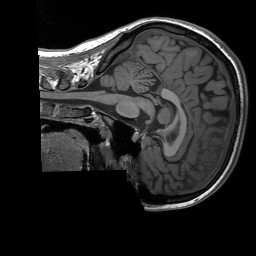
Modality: T1w
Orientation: sagittal
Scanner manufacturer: siemens
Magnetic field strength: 3 T
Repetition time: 1.76 s
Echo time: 0.0022 s